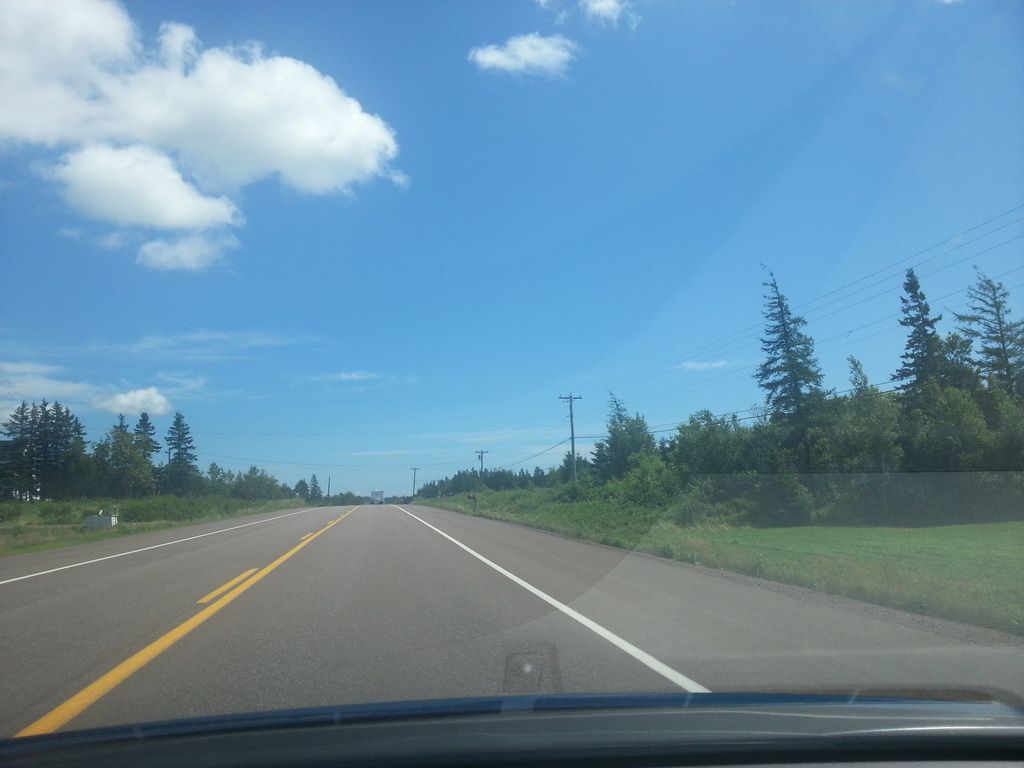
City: charlottetown